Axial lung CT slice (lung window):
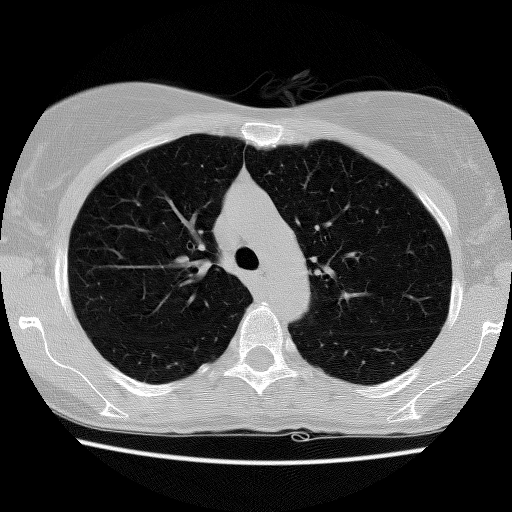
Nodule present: no